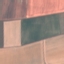
Land use / land cover: AnnualCrop